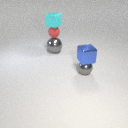
small red rubber sphere below small cyan rubber cube